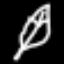
Label: leaf